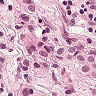
Metastatic tissue present: yes